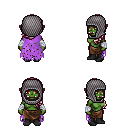
a pixel art fantasy rpg character, female body template, orc, green skin, maroon tattered cape, robe skirt, white blonde left-swept hairstyle, chain hood, white cloth bandages, black shoes, four views (front, back, left, right), 2x2 character sprite sheet, small pixel art, hard edges, no anti-aliasing